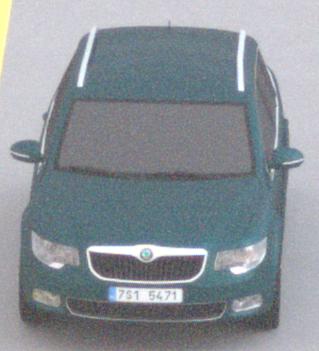
Make: Skoda
Model: Superb Combi 1.4 TSI
Detailed model: Superb (II) Combi
Model produced from: 2010/01
Model produced until: 2011/10
Doors: 5
Color: blue
Road condition: dry road
Daytime: night
Contrast: low contrast